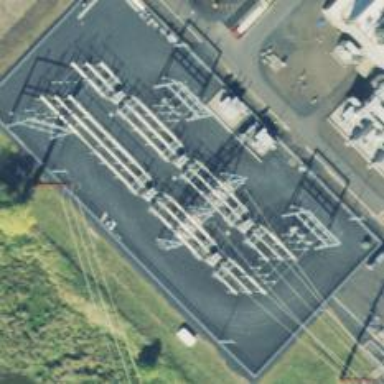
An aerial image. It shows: Outdoor power substation.